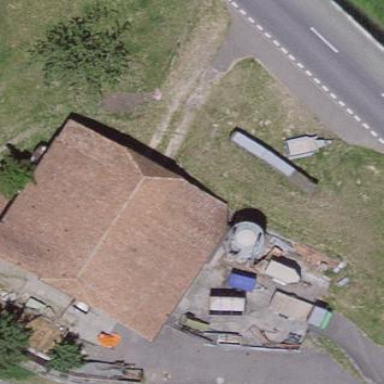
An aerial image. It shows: Barn.